Field crop: maize
Growth stage: 2
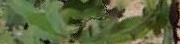
Species: maize